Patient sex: F
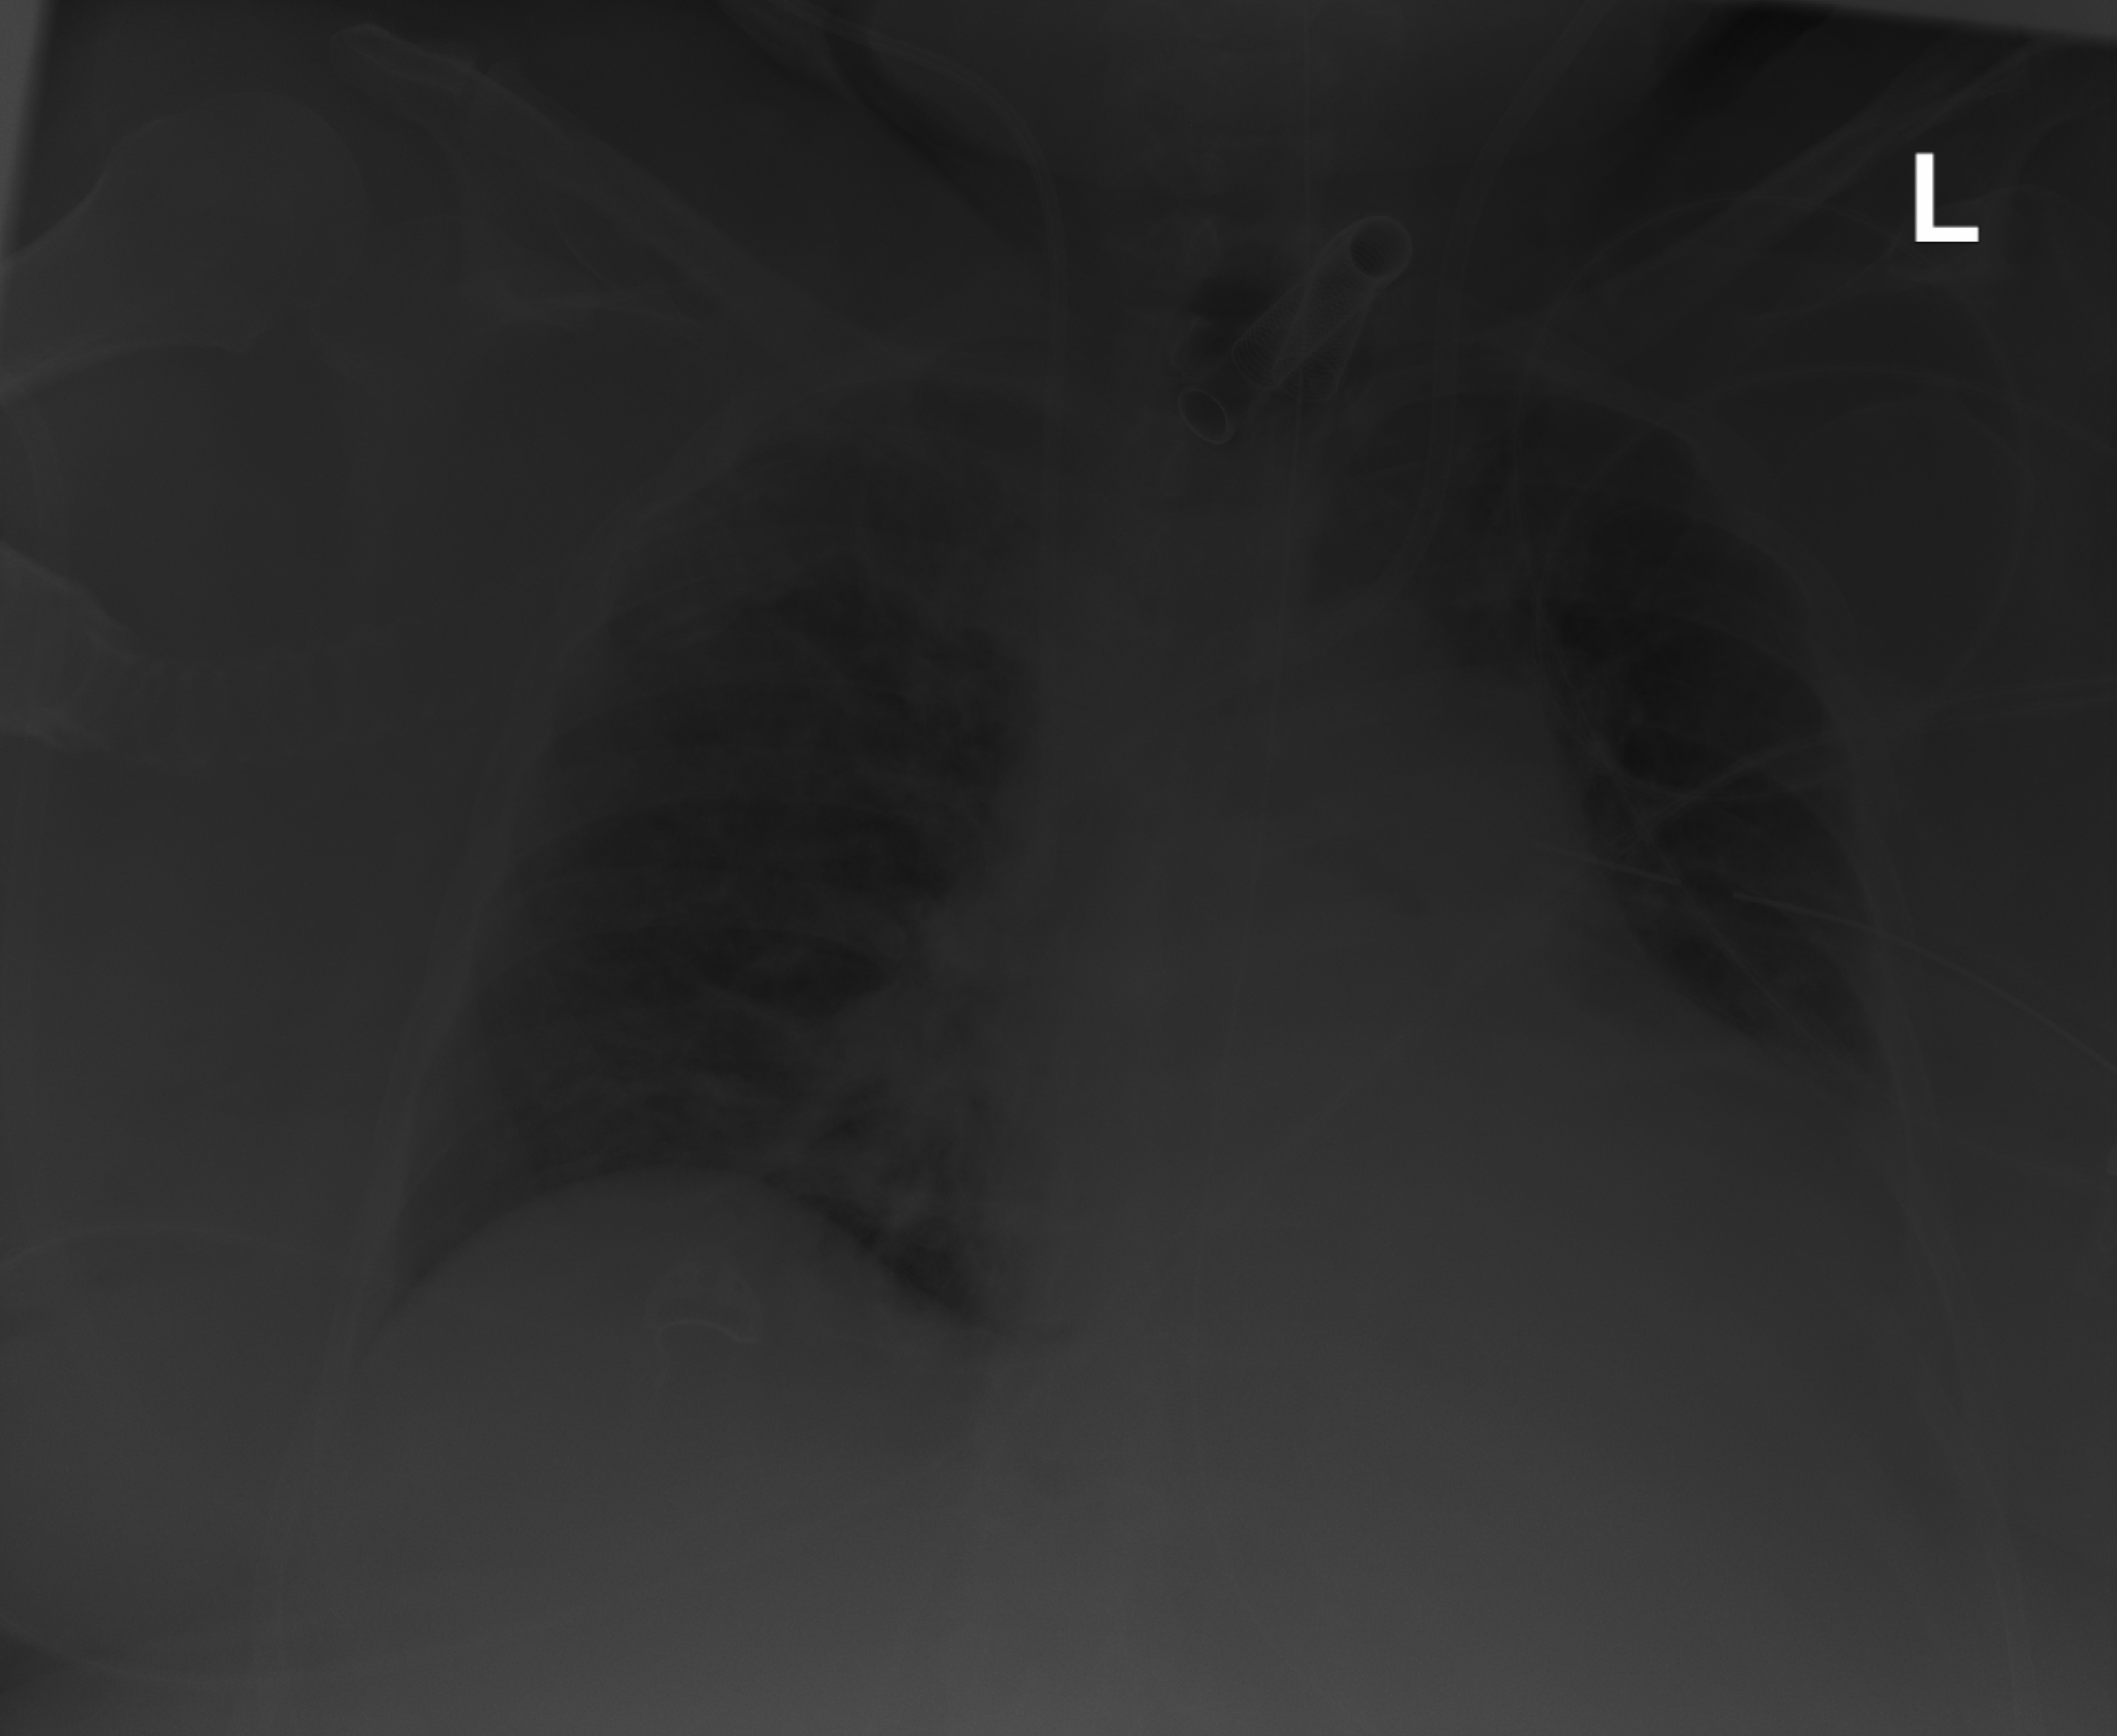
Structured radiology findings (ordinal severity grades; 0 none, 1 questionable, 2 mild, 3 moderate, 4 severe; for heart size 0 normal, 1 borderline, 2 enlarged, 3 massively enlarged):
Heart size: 2
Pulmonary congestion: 2
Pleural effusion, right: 0
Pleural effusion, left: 0
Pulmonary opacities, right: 2
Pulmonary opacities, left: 2
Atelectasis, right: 0
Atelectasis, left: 2